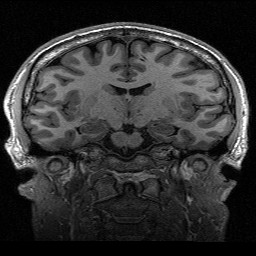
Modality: T1w
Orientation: sagittal